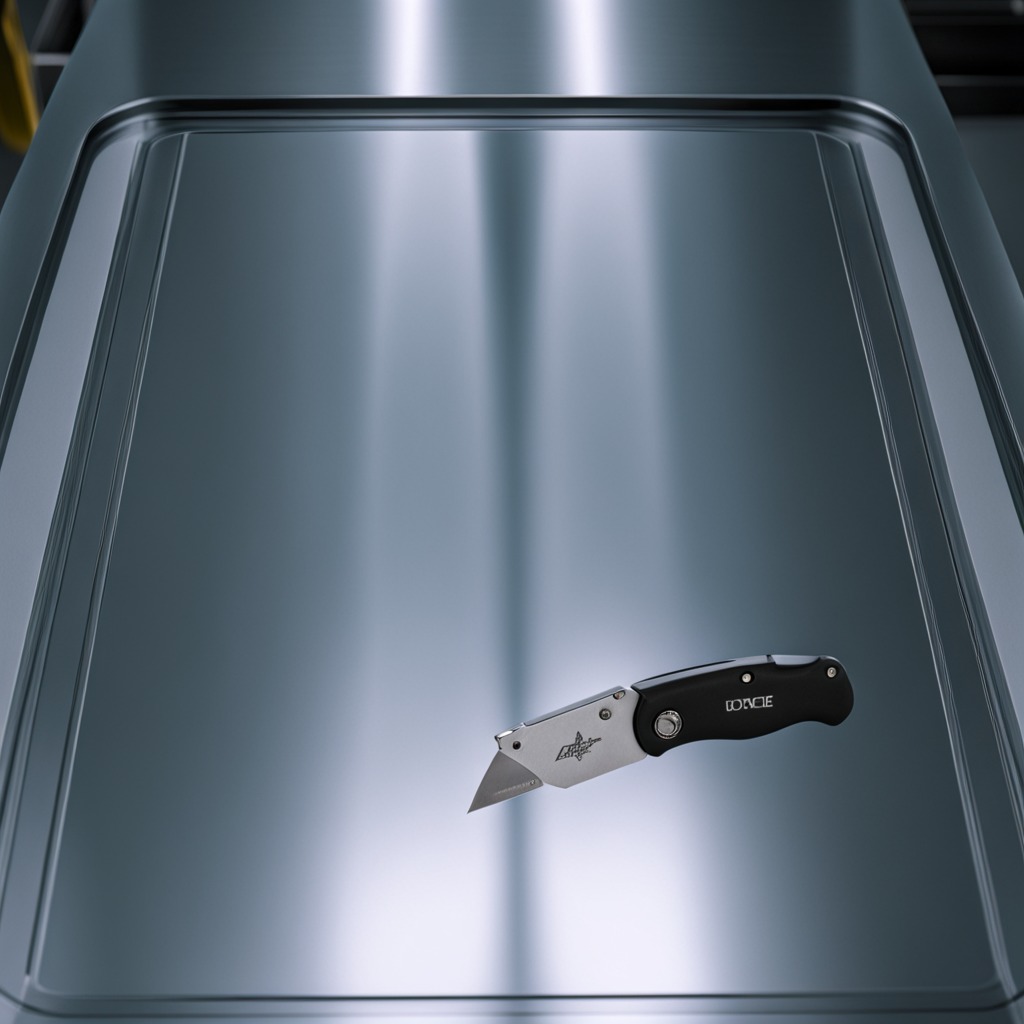
A utility knife is lying on the metal table in a machine shop under fluorescent lights.